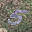
Label: 5